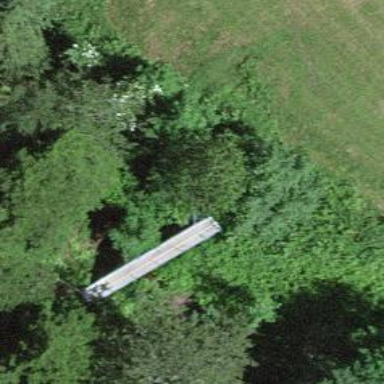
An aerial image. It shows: Path on metal bridge.